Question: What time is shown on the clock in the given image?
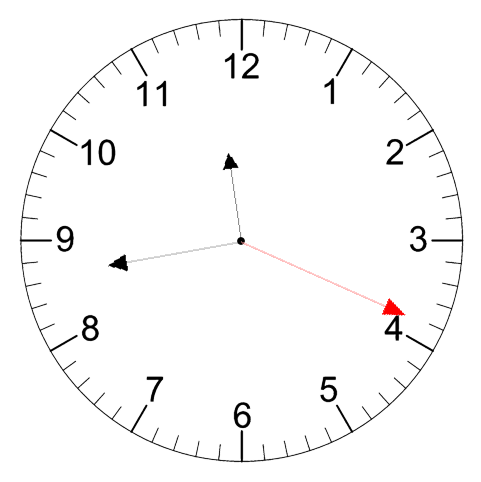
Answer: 11:43:19